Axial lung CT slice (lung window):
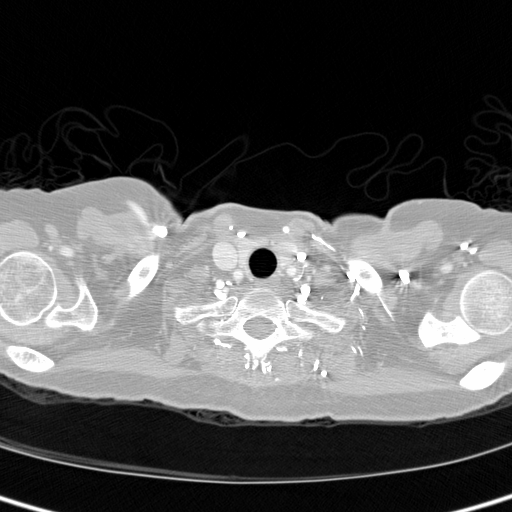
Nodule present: no